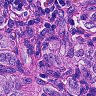
Metastatic tissue present: yes